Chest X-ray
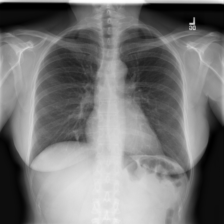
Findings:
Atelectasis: negative
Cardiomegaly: negative
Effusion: negative
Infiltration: negative
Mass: negative
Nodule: negative
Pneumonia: negative
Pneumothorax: negative
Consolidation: negative
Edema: negative
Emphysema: negative
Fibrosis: negative
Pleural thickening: negative
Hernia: negative